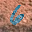
Label: 6